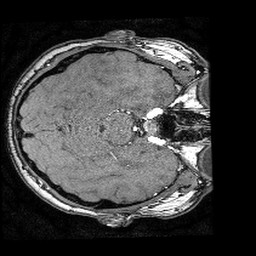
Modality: angio
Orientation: axial
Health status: ill
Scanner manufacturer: philips
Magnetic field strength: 3 T
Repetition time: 0.01851 s
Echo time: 0.00345 s